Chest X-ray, PA view. Patient: 78 years old, sex M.
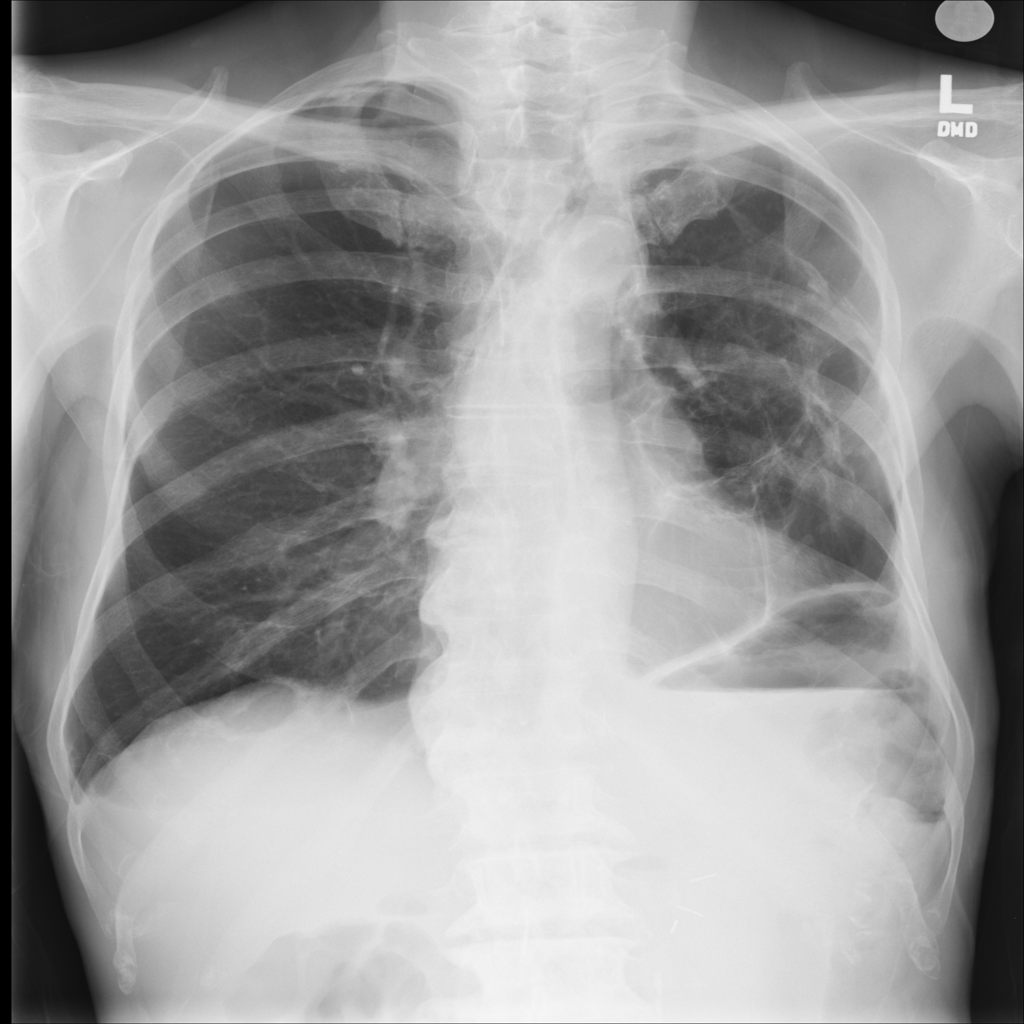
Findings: No Finding